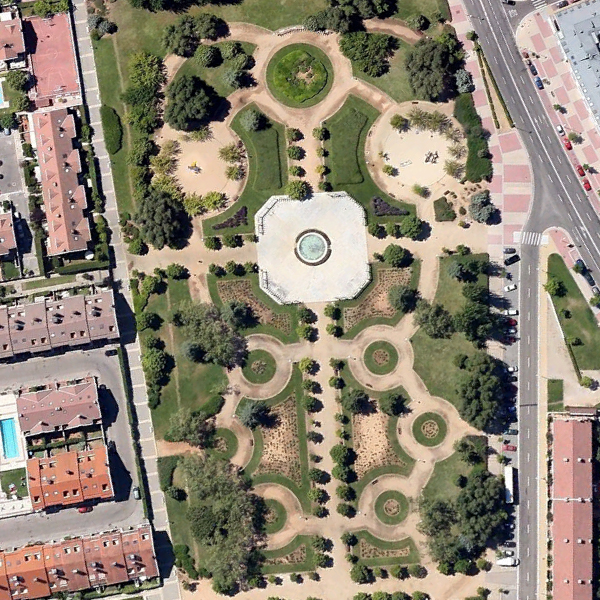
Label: Square